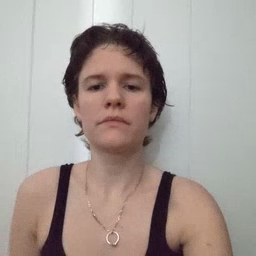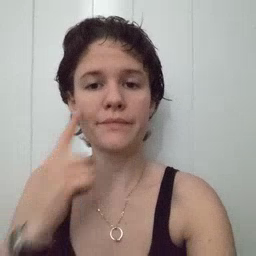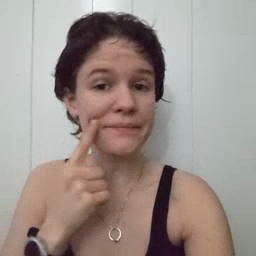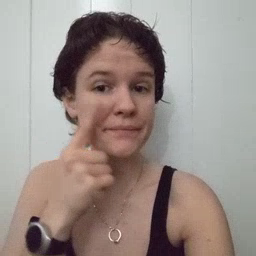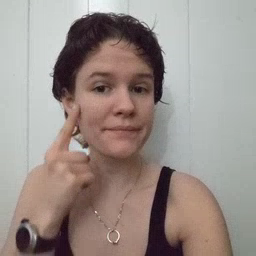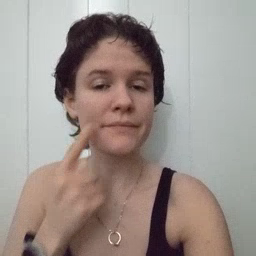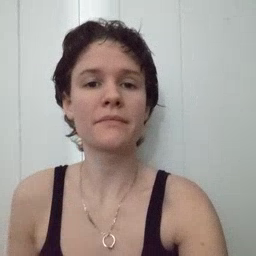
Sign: cheek